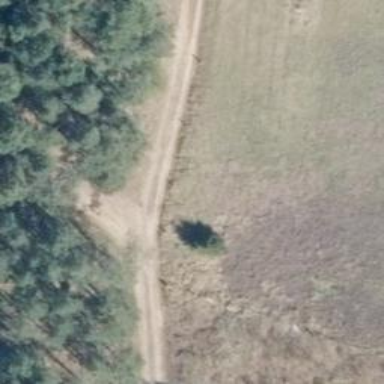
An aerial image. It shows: Dirt track road with grade3 tracktype.